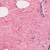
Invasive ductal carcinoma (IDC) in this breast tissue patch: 0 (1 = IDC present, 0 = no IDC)